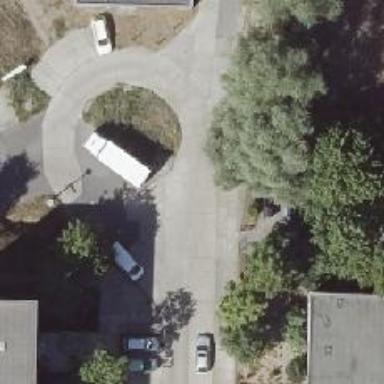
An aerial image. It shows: Residential road with concrete surface and no sidewalk.